Question: Below is an example of what I need to design in the database:

There will be an option for a price, and then a special if it has one, and then I was wondering how I could do this if I wanted one of the options to be "FREE".
See also there will be different currencies based on their country. Here is what I had in mind:
'''
id - service_name - price - special_price - eco_friendly - free
1 - Rotate Tires - 9.00 - NULL - 1 - 1
2 - Service - 120.00- 100.00 - NULL - NULL
'''
Would that work or is there a better way to do this? The eco-friendly will just display an icon in the HTML if it is set.
Thanks!
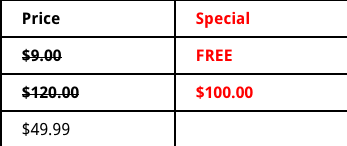
Answer: Set the special_price to 0 and let the presentation layer print FREE if the price is 0.
That way you can also do discount calculations and other things so that the price actually drops to 0 and then becomes "FREE" to the customer.